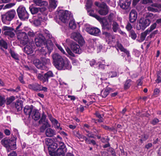
Tumor epithelial tissue: yes
Tumor-associated stroma tissue: yes
Normal tissue: no